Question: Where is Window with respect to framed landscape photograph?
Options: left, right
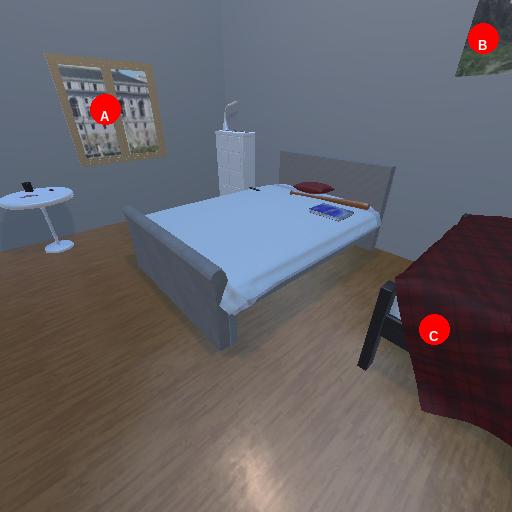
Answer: left